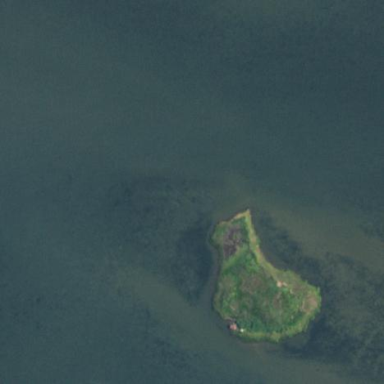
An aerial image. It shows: Islet located along the natural coastline.